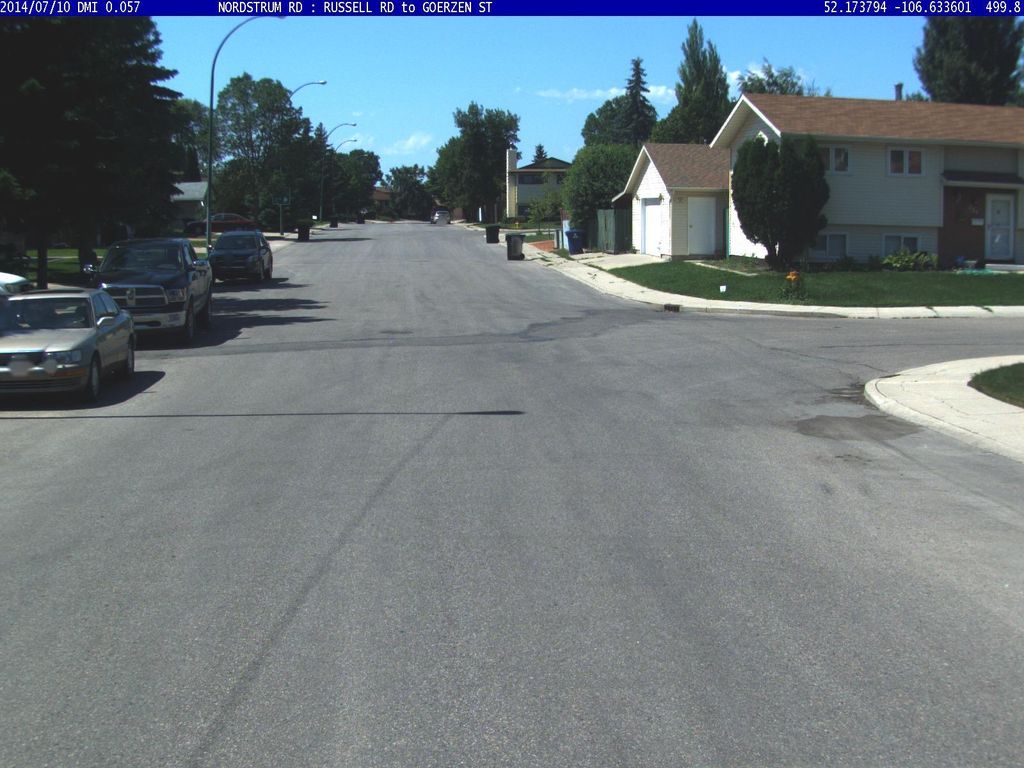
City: saskatoon